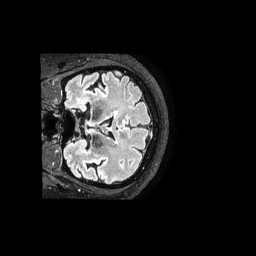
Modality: FLAIR
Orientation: coronal
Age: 67
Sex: male
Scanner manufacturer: philips
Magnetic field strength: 3 T
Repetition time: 4.8 s
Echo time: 0.34 s